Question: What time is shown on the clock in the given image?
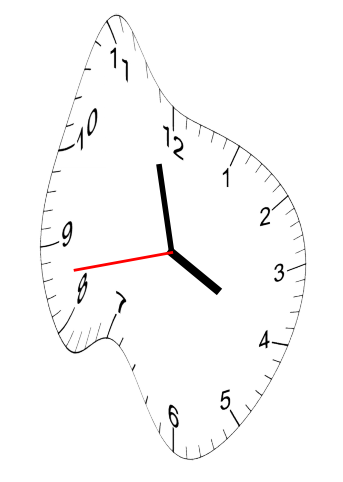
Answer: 03:57:43